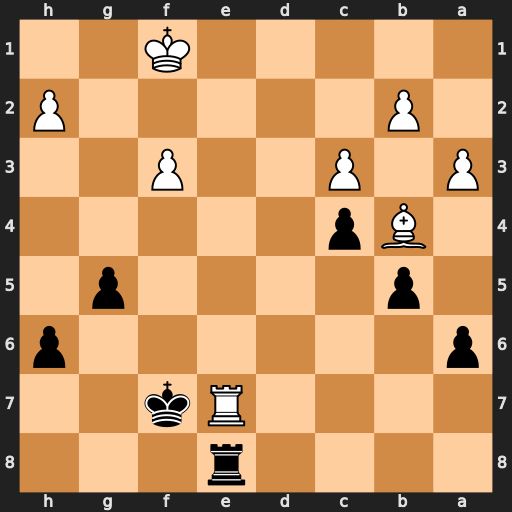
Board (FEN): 4r3/4Rk2/p6p/1p4p1/1Bp5/P1P2P2/1P5P/5K2
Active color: b
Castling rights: -
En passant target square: -
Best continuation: Rxe7 Bxe7 Kxe7